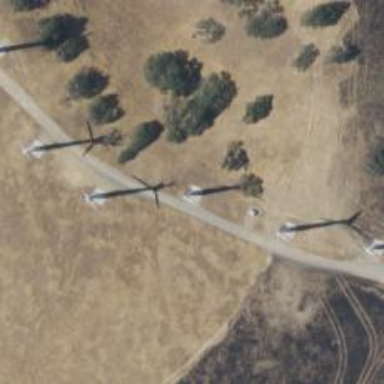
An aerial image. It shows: Wind generator using wind turbines manufactured by Vestas.